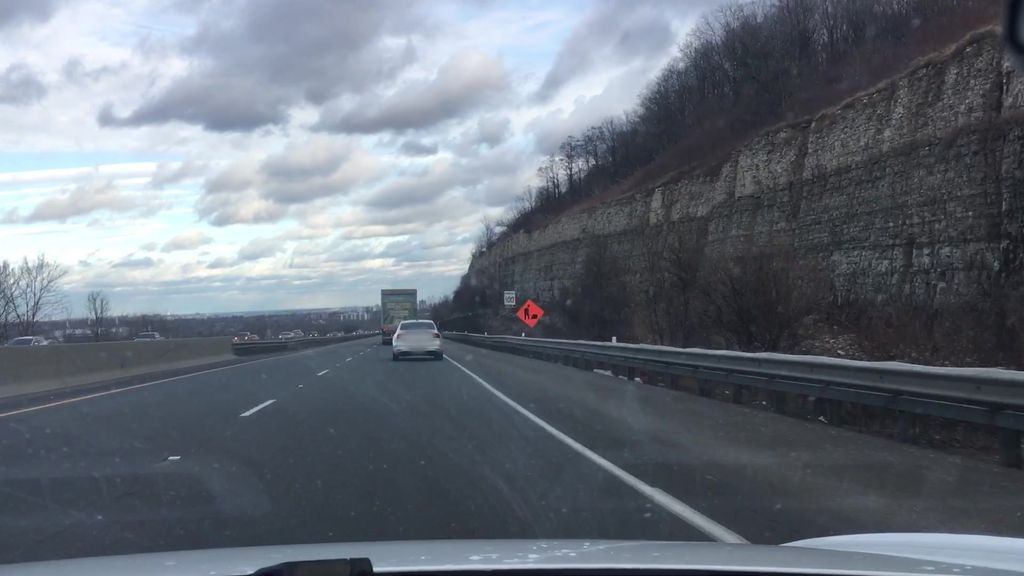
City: hamilton